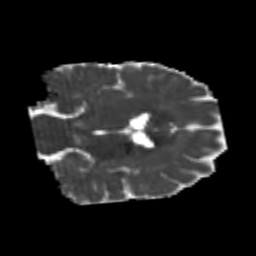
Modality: MD
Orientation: coronal
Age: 25
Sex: male
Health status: healthy
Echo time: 0.074 s